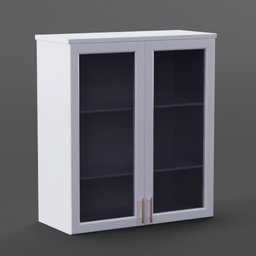
Label: furniture